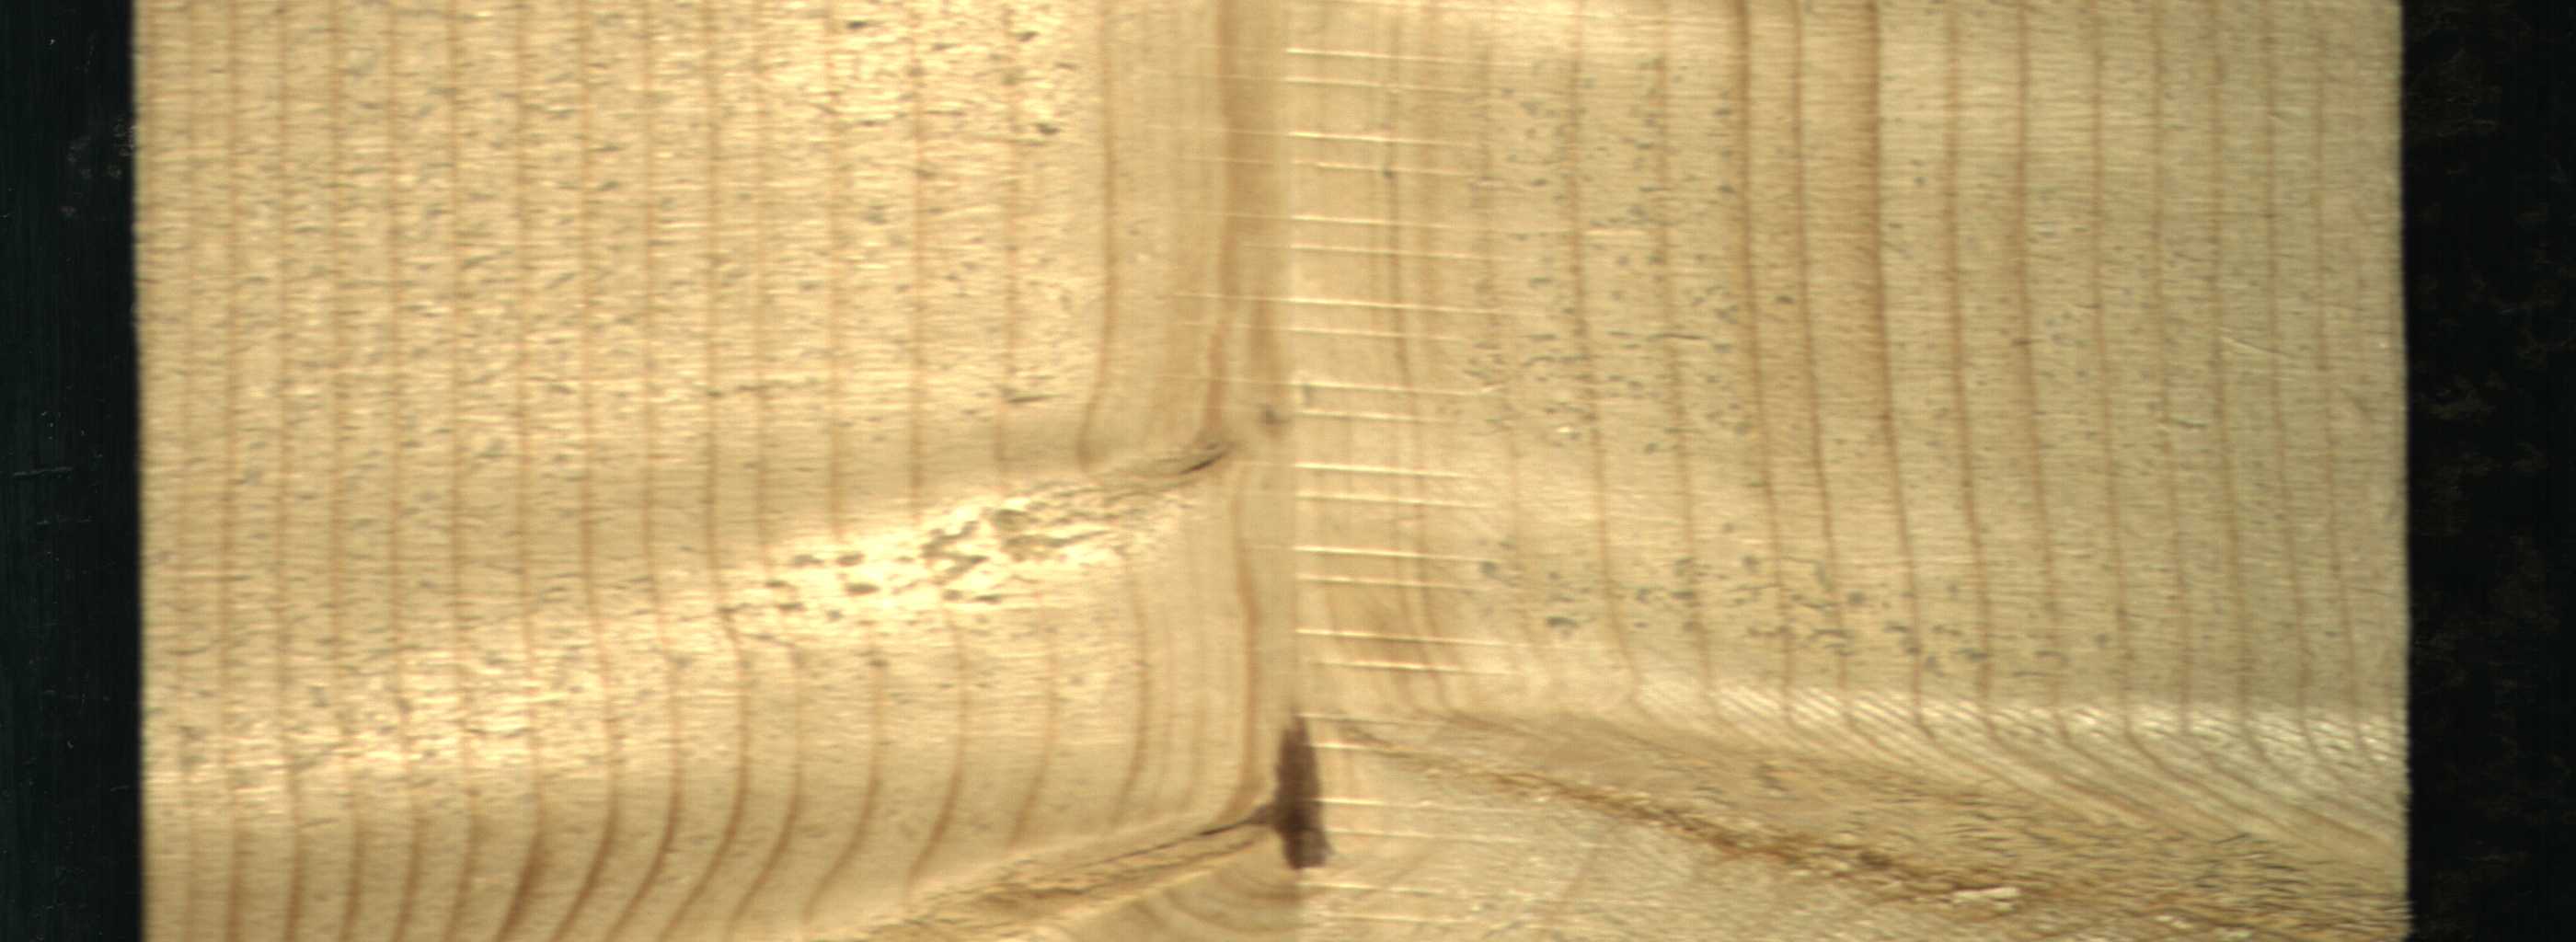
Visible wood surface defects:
Marrow